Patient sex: M
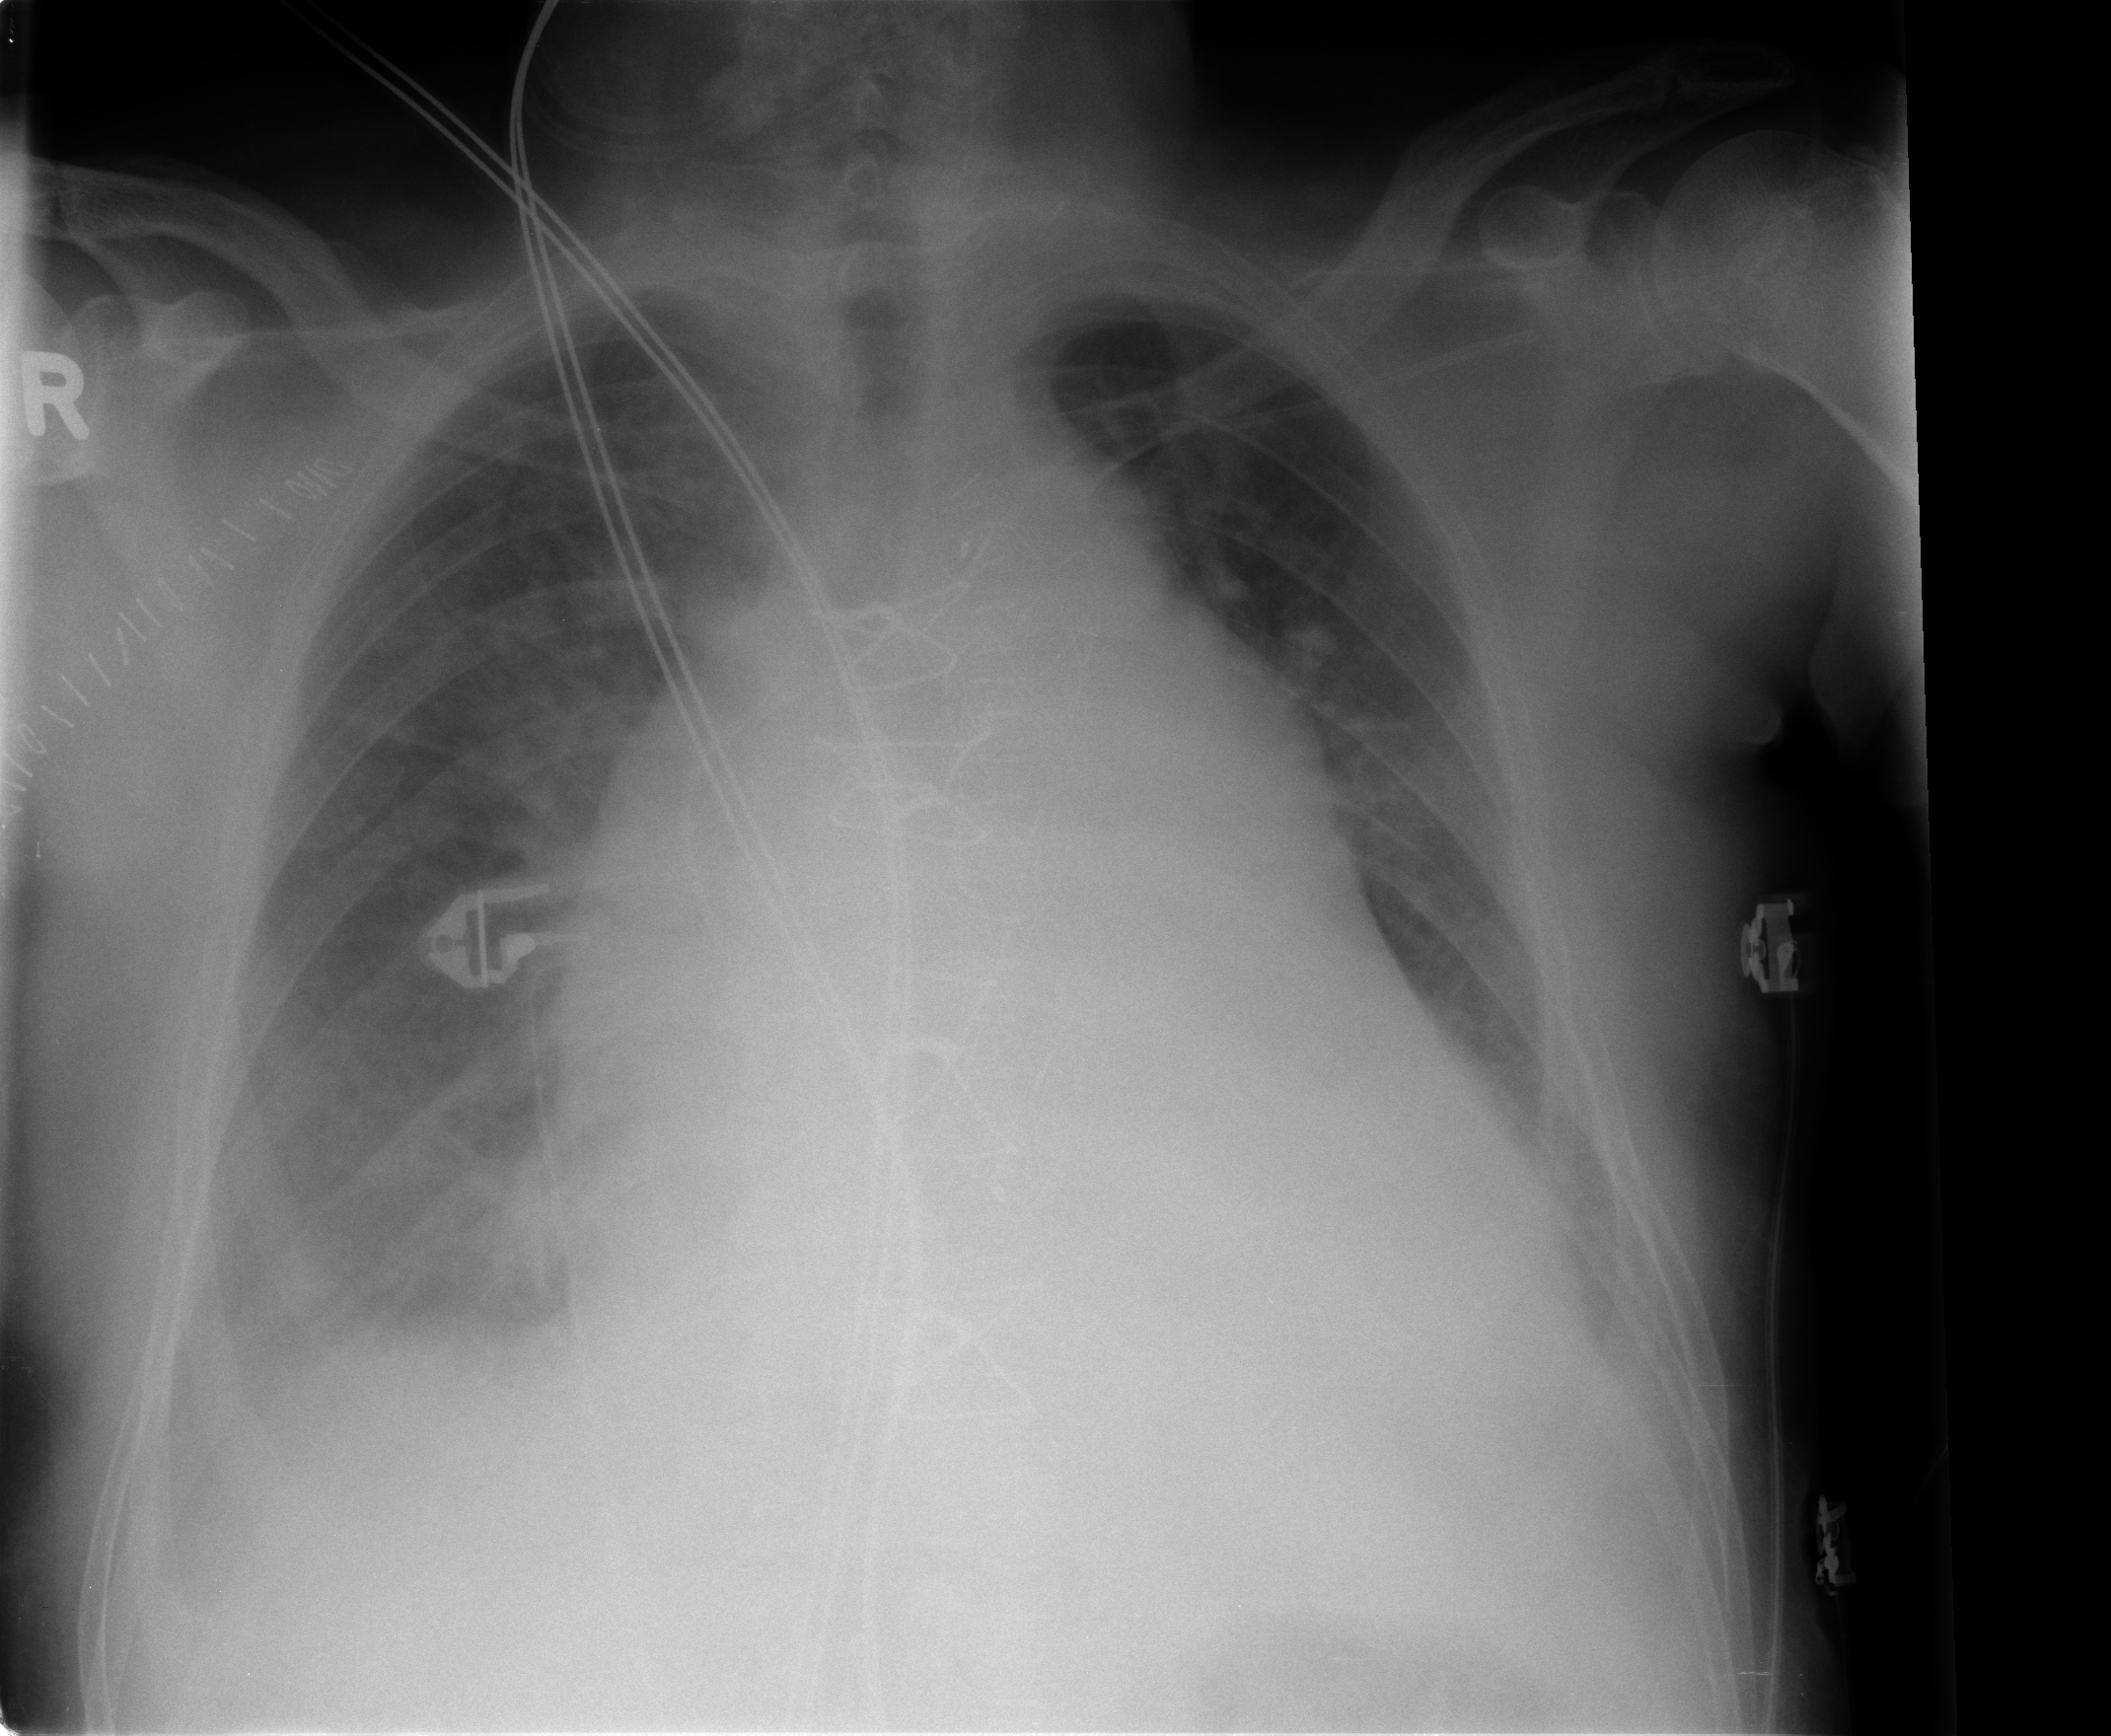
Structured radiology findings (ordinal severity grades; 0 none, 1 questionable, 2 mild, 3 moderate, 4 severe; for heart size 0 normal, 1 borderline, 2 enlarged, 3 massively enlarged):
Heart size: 3
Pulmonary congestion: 2
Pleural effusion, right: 1
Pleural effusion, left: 1
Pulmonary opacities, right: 0
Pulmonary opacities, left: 0
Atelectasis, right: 2
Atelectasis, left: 1